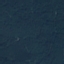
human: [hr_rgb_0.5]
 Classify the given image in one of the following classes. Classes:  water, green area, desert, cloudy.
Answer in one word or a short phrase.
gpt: green area